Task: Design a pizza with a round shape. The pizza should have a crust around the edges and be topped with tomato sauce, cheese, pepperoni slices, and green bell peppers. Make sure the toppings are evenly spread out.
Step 477:
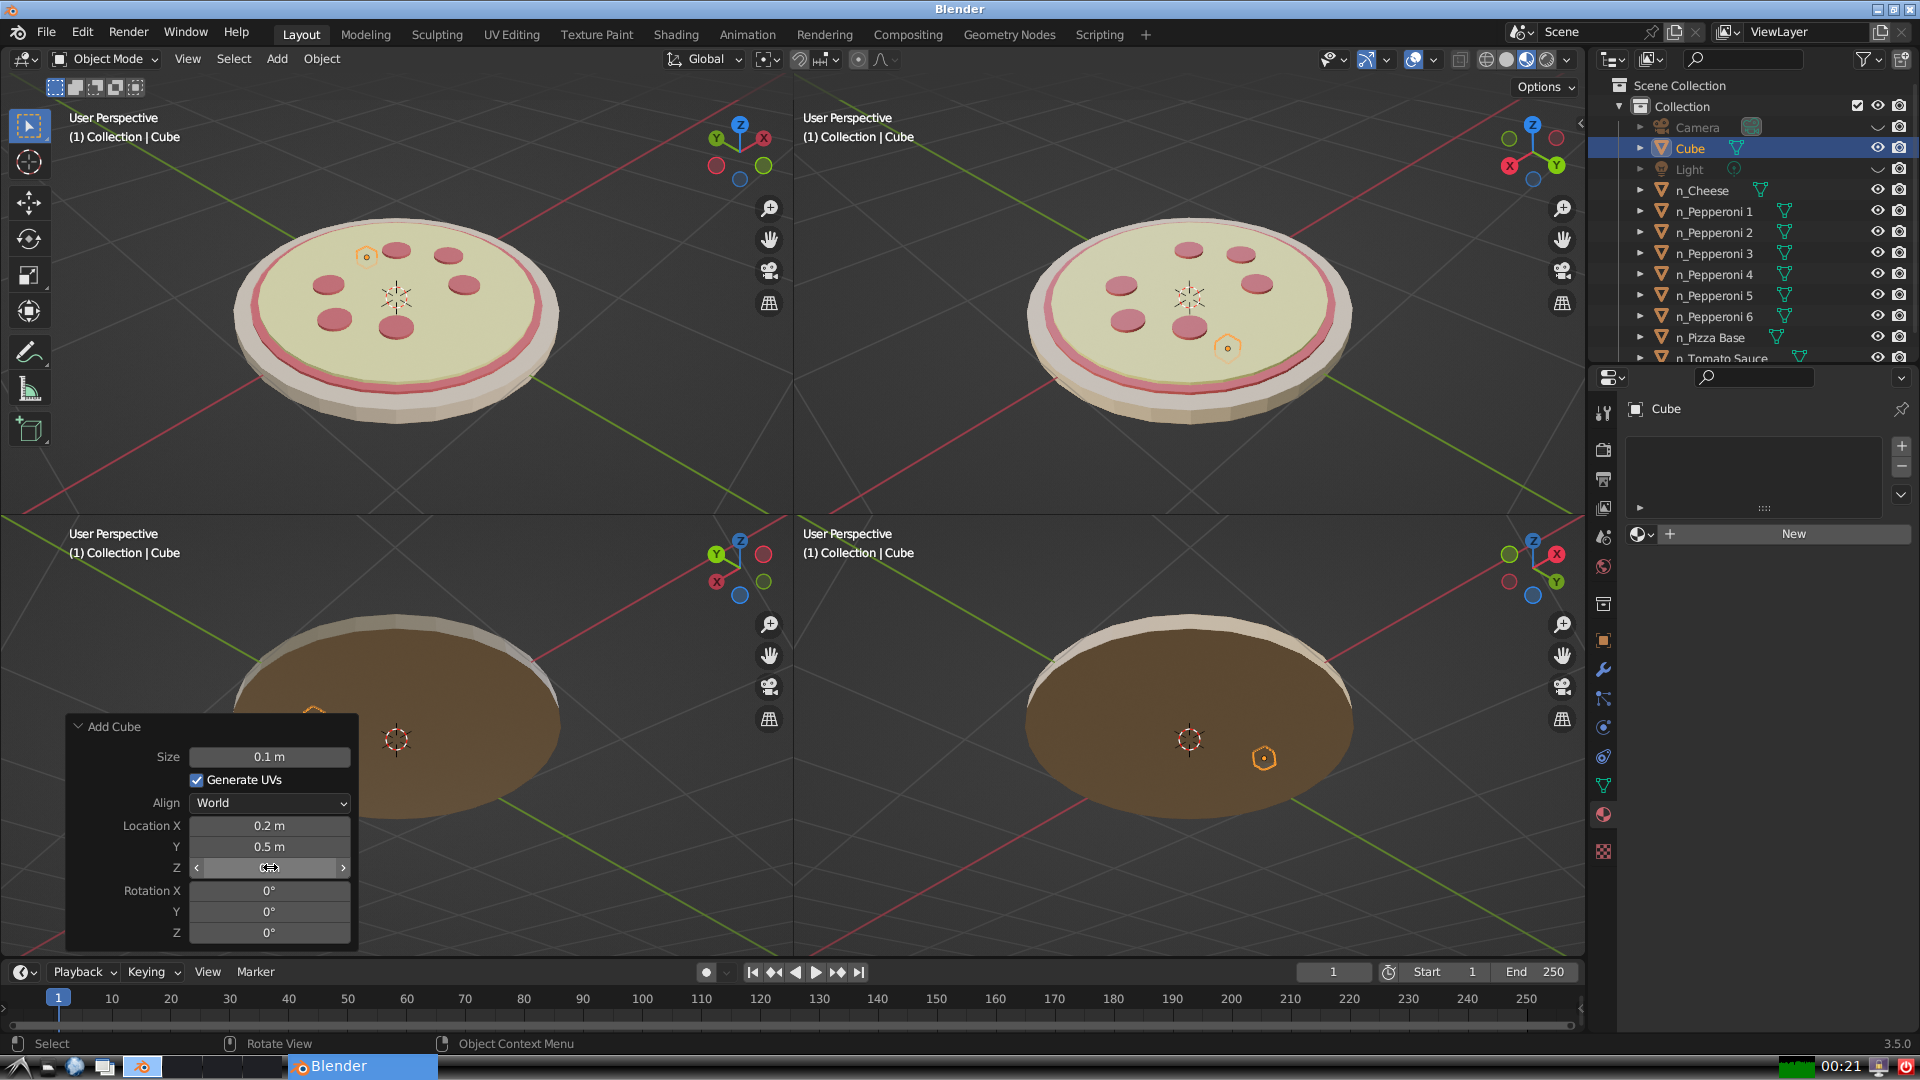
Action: click: no